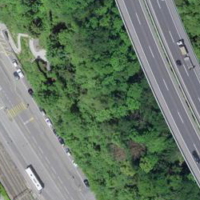
EUNIS habitat code: 57
Species observed at this site:
Apis mellifera
Leucojum vernum